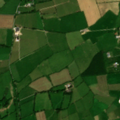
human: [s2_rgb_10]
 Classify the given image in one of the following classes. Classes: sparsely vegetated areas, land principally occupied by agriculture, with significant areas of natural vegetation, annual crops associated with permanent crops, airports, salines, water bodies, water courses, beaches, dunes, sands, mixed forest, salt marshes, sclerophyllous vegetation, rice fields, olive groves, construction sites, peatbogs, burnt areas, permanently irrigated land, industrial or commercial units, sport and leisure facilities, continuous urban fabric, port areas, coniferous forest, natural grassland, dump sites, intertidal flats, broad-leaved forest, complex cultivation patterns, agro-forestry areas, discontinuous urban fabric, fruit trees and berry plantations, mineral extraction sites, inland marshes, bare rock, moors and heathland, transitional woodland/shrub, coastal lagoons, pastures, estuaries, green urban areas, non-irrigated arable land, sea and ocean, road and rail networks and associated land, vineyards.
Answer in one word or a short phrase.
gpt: pastures